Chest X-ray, PA view. Patient: 27 years old, sex M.
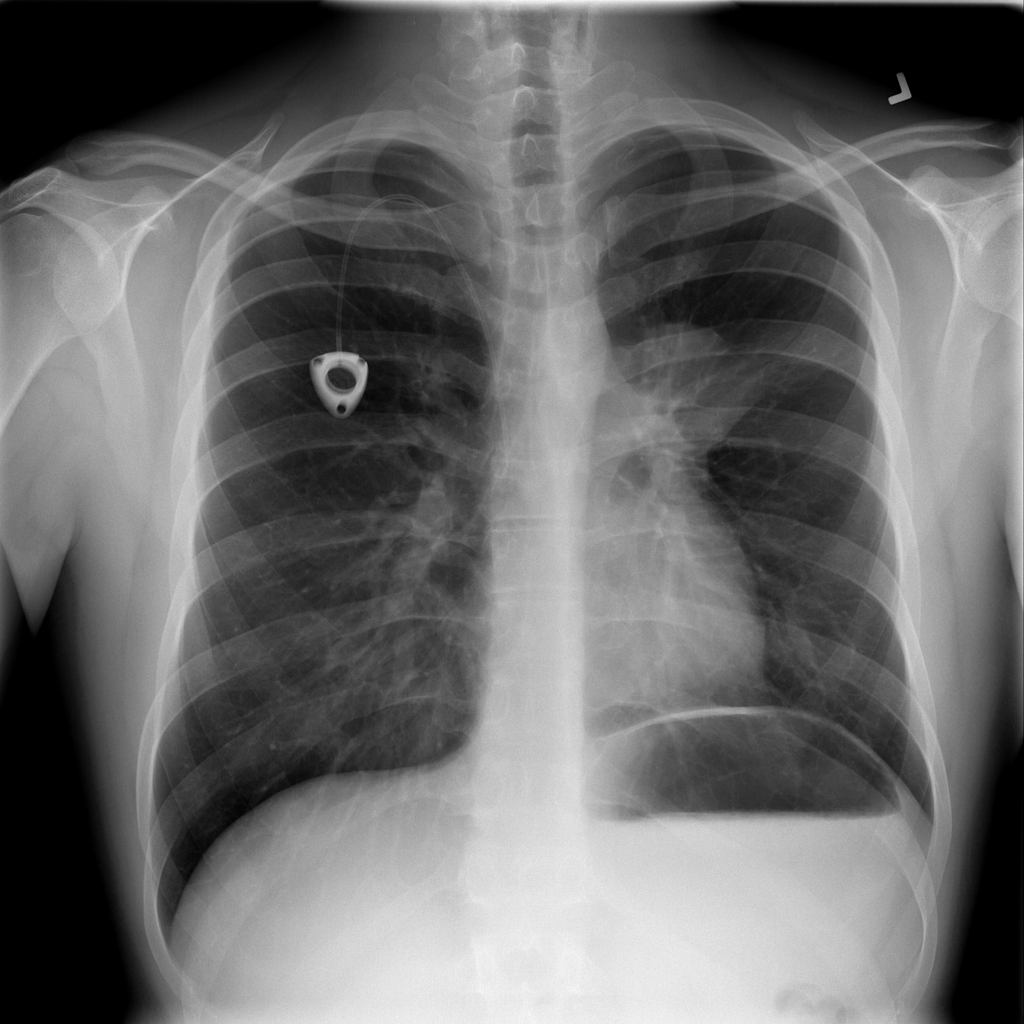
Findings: No Finding